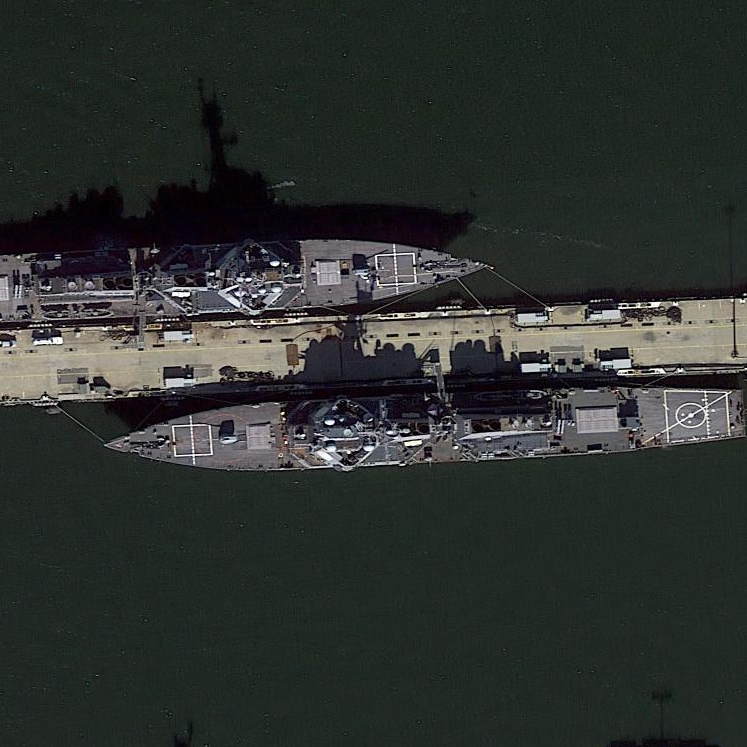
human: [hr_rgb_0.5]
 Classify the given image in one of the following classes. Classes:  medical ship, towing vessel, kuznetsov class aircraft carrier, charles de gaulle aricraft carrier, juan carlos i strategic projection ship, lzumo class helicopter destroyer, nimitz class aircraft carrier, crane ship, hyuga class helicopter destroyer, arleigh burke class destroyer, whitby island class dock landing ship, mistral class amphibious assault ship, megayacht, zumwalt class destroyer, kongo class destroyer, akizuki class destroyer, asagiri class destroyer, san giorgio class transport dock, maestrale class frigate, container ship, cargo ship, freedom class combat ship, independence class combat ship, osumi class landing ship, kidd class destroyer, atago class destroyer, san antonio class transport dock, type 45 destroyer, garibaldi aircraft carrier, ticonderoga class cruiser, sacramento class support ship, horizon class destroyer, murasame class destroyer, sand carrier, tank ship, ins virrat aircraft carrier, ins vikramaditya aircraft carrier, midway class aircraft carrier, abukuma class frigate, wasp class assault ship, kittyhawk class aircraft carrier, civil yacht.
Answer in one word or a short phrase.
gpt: Arleigh Burke class destroyer